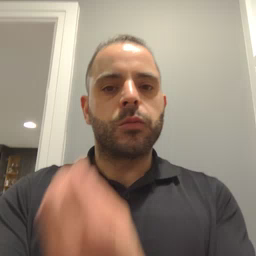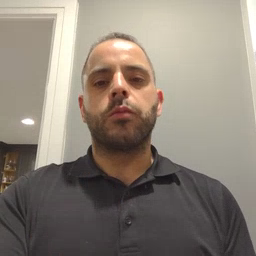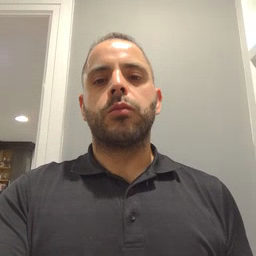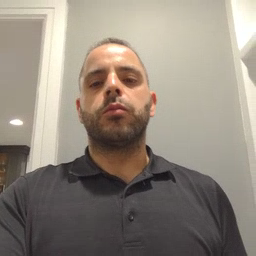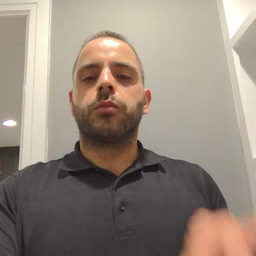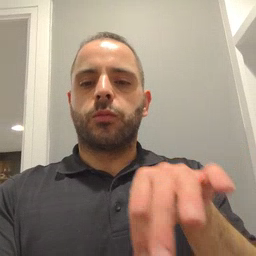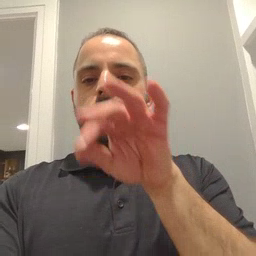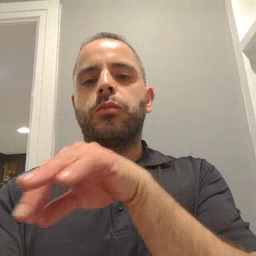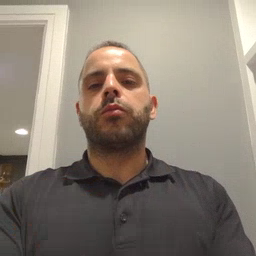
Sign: frenchfries